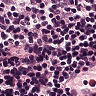
Metastatic tissue present: no